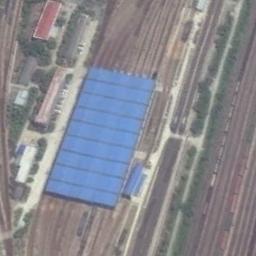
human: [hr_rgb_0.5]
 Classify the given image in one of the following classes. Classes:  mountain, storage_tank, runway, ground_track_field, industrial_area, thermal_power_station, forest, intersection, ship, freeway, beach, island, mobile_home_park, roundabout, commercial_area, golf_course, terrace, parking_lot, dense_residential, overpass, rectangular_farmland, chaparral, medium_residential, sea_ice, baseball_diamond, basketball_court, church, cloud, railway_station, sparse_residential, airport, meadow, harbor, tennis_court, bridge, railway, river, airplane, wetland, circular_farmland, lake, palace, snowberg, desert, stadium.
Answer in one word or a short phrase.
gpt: railway_station